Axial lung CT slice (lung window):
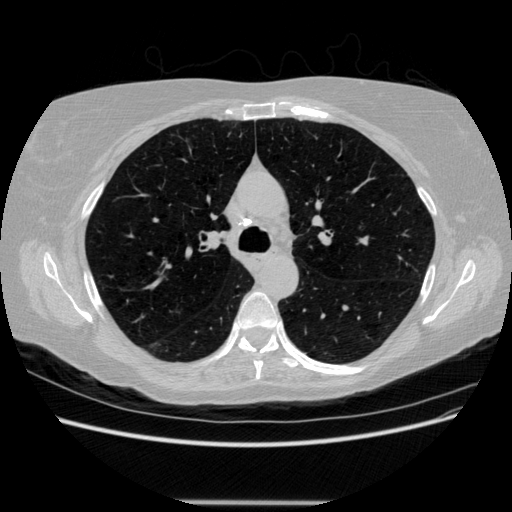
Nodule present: no